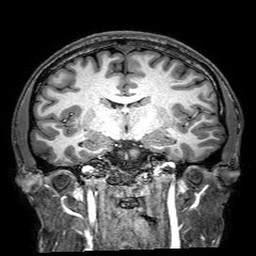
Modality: T1w
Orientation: sagittal
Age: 24
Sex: male
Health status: healthy
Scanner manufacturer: philips
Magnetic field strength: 3 T